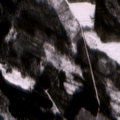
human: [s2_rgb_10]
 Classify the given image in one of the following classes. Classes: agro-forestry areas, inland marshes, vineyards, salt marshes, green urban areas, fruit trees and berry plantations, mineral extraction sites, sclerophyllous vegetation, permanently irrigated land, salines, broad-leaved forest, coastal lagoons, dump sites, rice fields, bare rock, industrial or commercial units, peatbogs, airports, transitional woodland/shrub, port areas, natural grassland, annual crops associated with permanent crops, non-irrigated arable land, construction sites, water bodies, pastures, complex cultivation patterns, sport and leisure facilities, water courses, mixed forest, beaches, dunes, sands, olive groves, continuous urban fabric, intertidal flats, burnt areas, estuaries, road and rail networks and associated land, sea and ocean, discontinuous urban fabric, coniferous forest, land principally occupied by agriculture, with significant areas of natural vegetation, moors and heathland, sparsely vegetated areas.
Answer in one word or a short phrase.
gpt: coniferous forest, mixed forest, transitional woodland/shrub